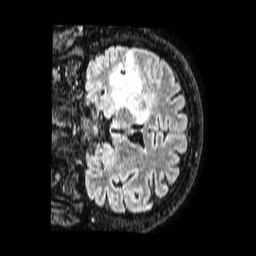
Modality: FLAIR
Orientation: coronal
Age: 50
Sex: male
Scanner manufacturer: philips
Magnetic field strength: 1.5 T
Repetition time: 4.8 s
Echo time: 0.3 s